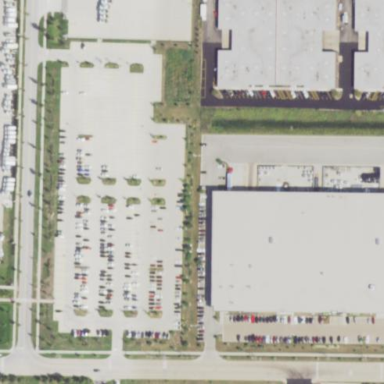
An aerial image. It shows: Parking area.